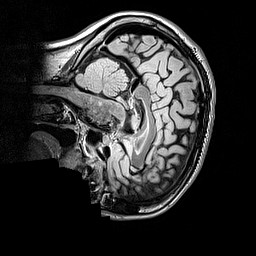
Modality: FLAIR
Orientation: sagittal
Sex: female
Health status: ill
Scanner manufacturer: siemens
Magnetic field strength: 3 T
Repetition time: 5 s
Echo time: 0.388 s